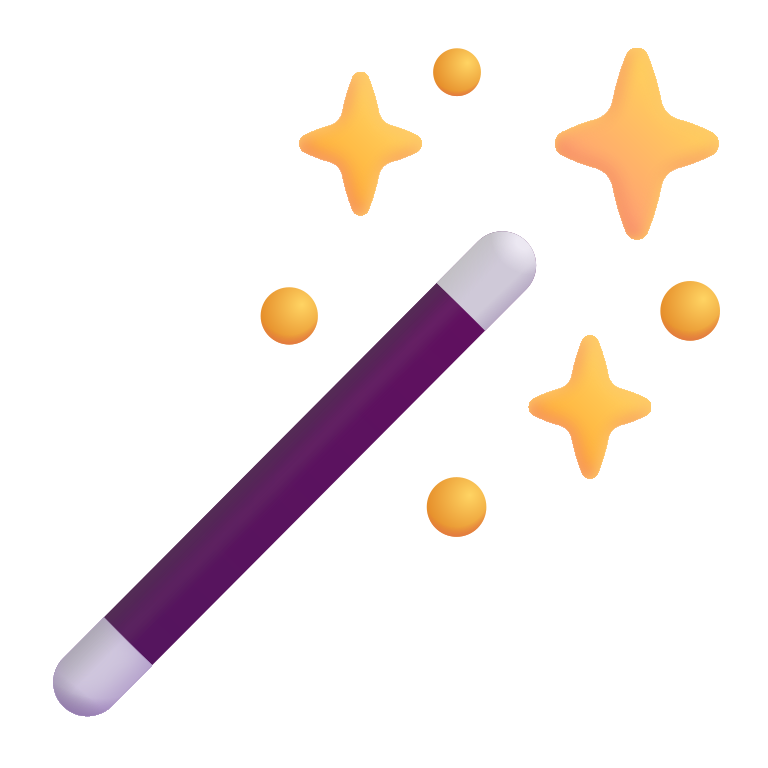
magic wand color